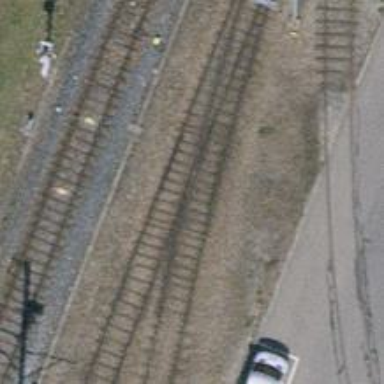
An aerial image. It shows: Single-track spur railway line.